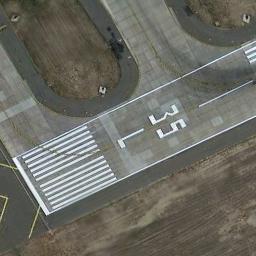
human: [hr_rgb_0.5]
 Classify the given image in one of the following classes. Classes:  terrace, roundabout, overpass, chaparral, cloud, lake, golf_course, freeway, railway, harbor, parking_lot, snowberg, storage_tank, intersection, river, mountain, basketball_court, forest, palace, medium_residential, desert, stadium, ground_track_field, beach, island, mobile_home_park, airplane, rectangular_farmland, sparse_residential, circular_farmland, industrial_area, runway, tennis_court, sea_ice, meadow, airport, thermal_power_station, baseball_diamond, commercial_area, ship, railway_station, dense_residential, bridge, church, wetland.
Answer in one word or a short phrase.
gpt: runway